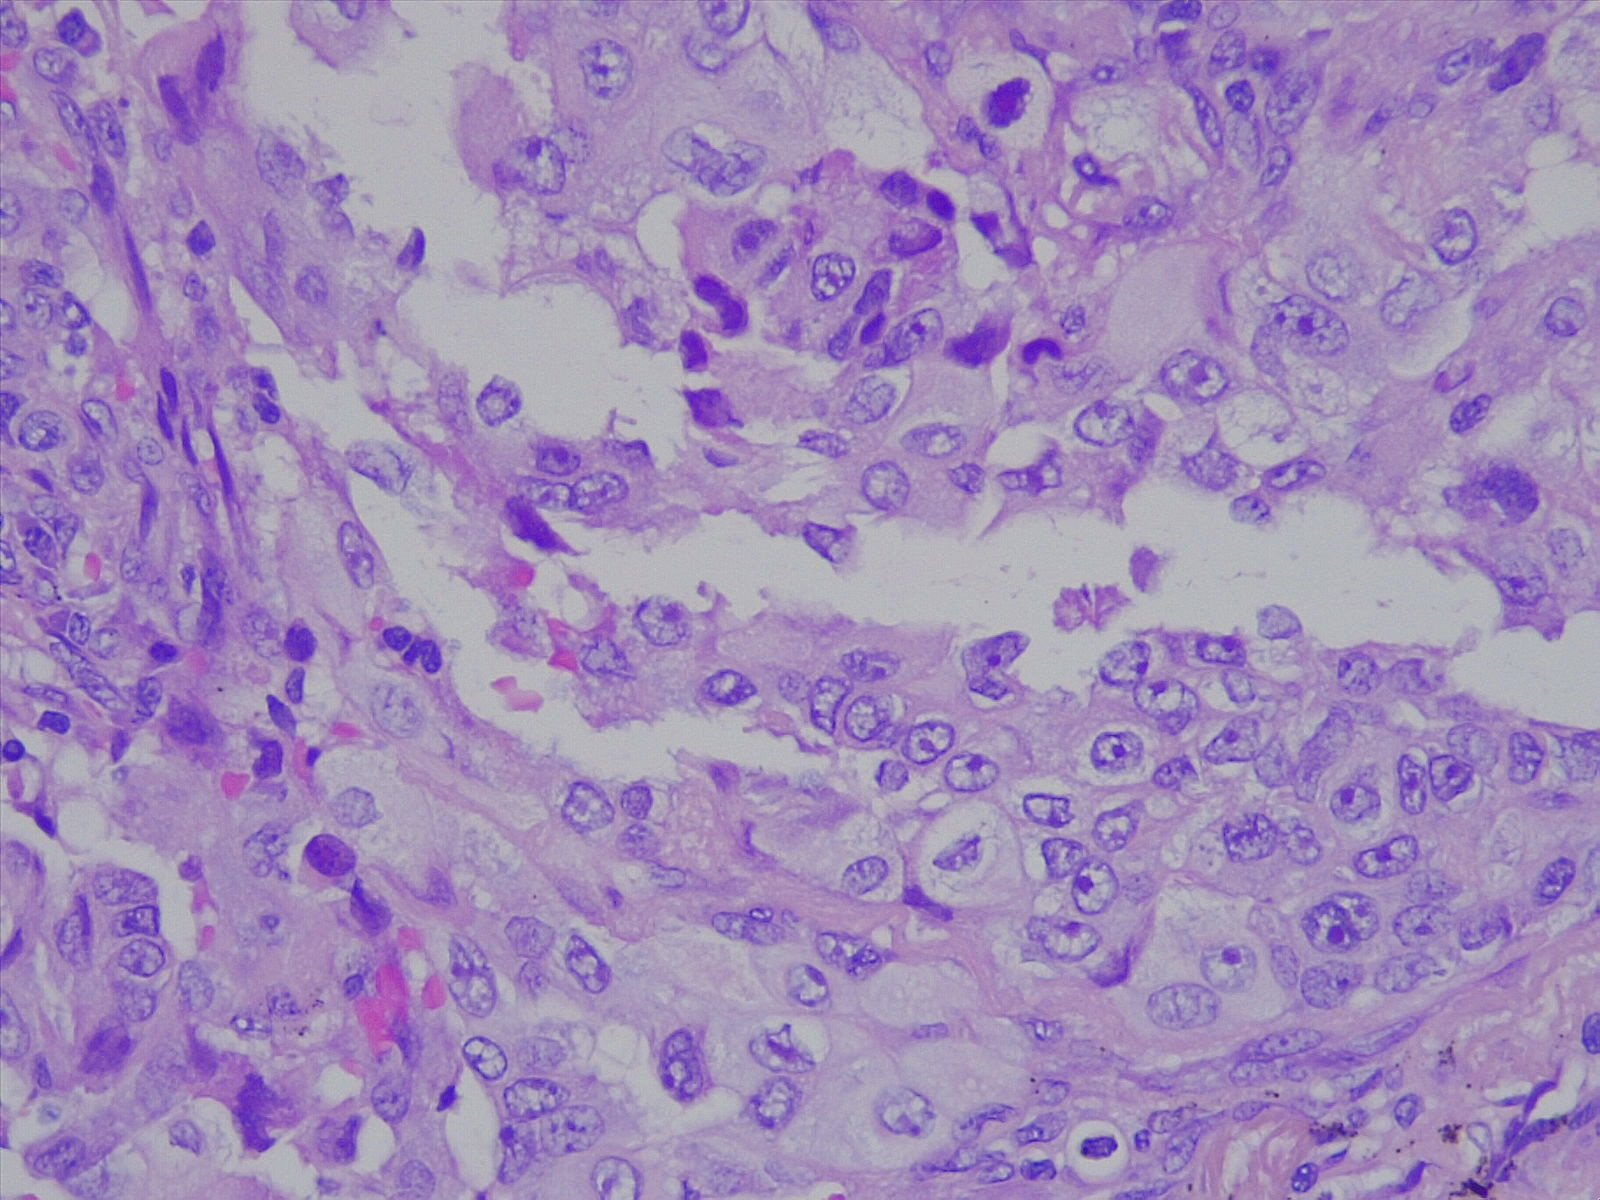
Label: lung adenocarcinoma, moderately differentiated